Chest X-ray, PA view. Patient: 69 years old, sex M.
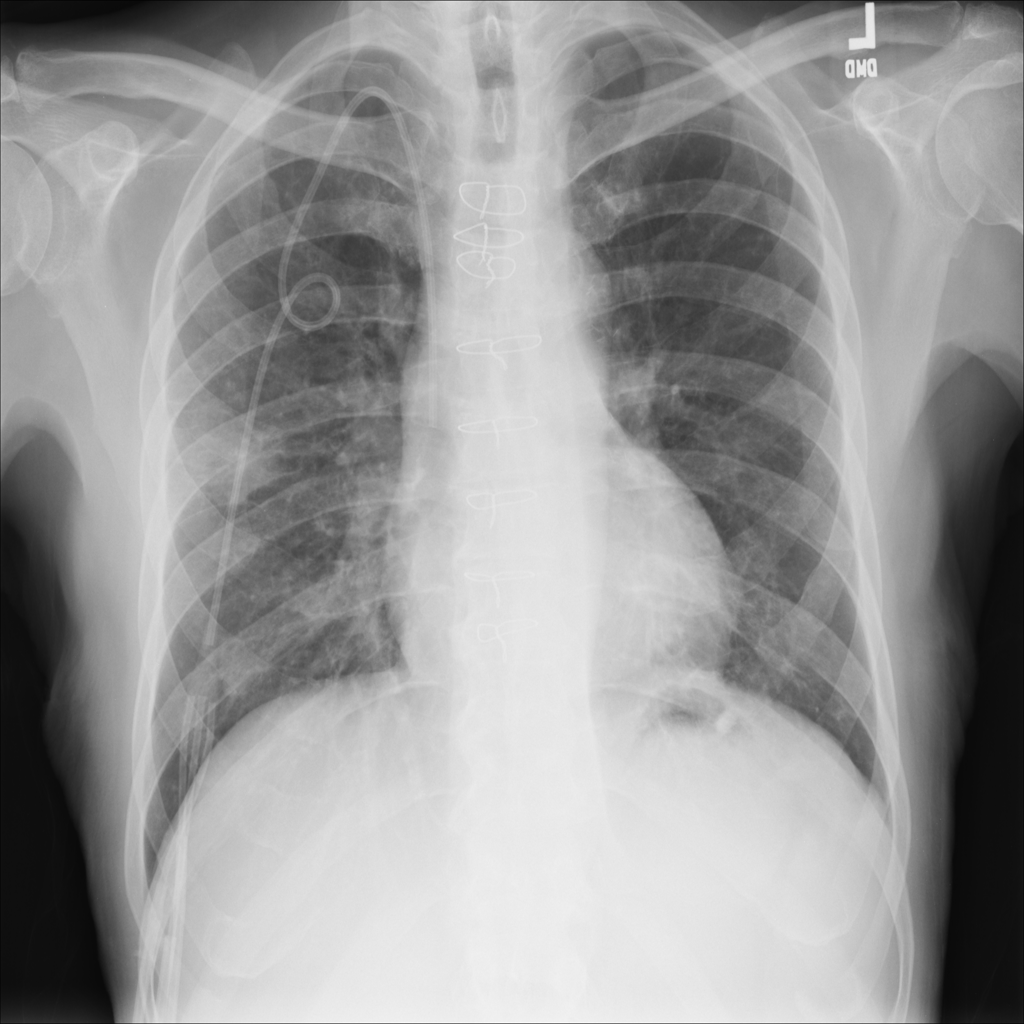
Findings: Infiltration